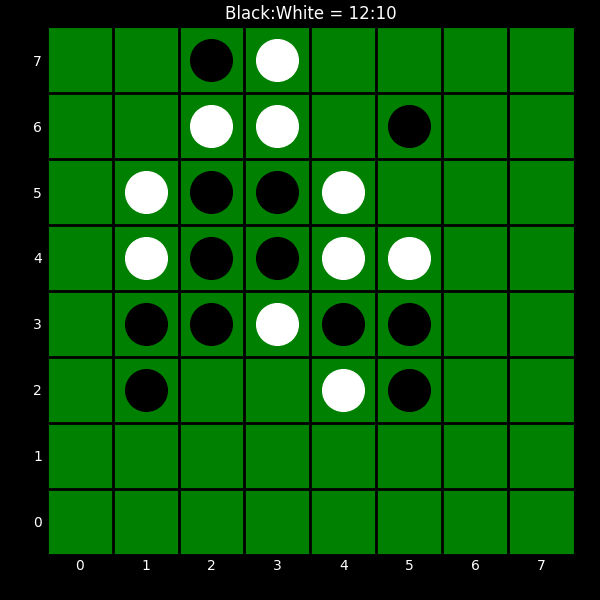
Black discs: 12
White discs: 10